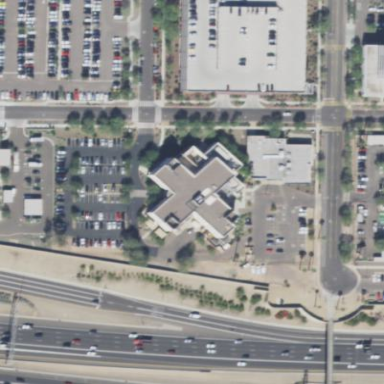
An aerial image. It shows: Commercial building.